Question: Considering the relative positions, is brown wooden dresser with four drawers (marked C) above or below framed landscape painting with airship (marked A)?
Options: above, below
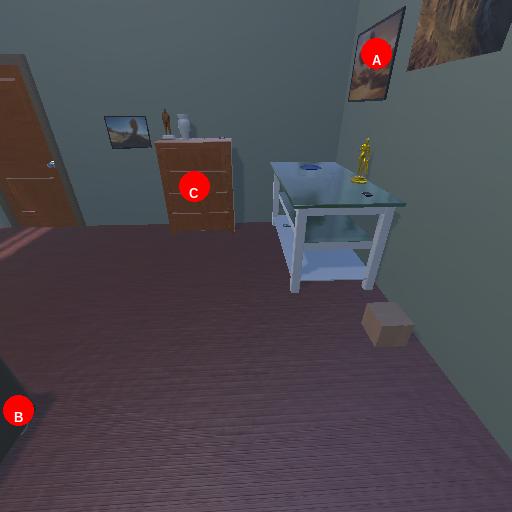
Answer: above